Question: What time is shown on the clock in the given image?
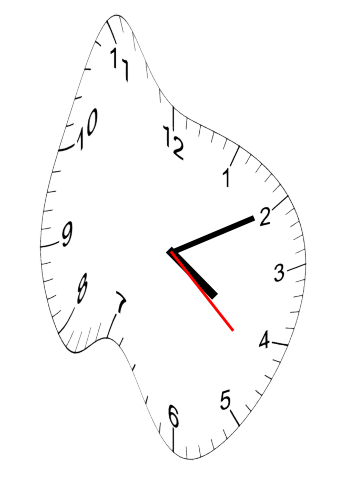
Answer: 04:10:22